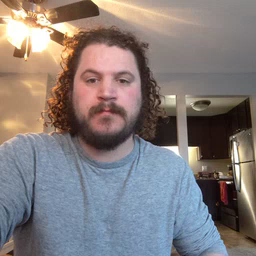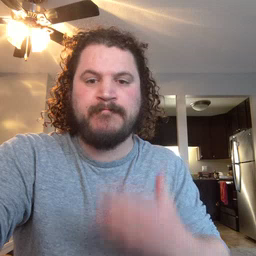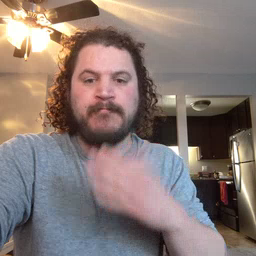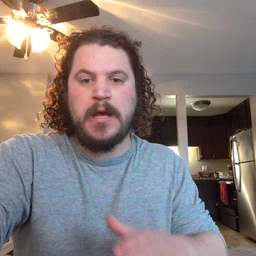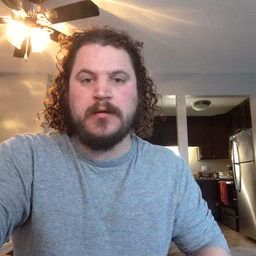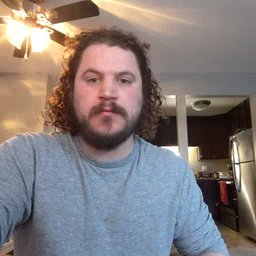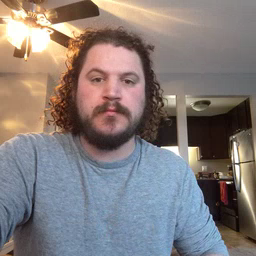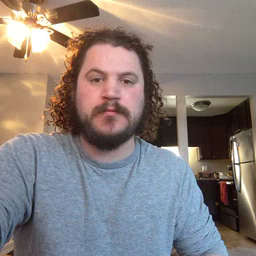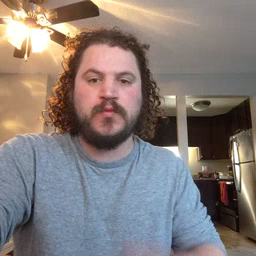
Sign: bad